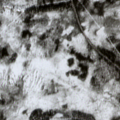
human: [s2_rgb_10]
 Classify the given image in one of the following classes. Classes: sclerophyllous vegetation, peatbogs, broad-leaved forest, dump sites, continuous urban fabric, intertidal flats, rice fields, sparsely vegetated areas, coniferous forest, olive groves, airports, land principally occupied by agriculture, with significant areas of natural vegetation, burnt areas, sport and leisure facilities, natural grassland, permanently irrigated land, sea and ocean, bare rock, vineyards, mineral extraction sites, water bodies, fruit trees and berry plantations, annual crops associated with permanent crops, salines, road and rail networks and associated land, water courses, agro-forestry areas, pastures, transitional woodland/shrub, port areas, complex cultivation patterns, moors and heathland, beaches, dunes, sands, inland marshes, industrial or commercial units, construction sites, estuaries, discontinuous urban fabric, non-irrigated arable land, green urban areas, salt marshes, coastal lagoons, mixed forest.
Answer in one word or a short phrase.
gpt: mixed forest, transitional woodland/shrub, peatbogs